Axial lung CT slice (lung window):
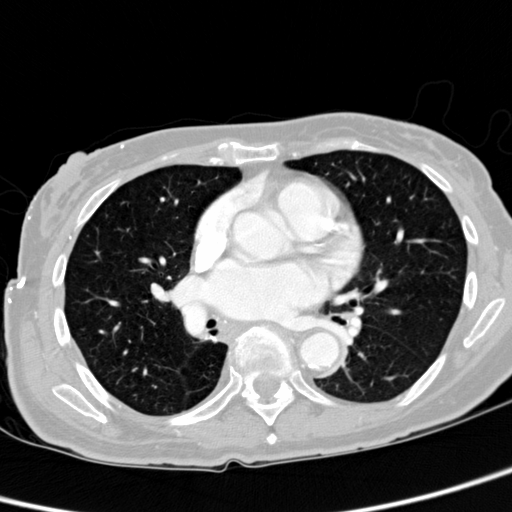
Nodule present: no